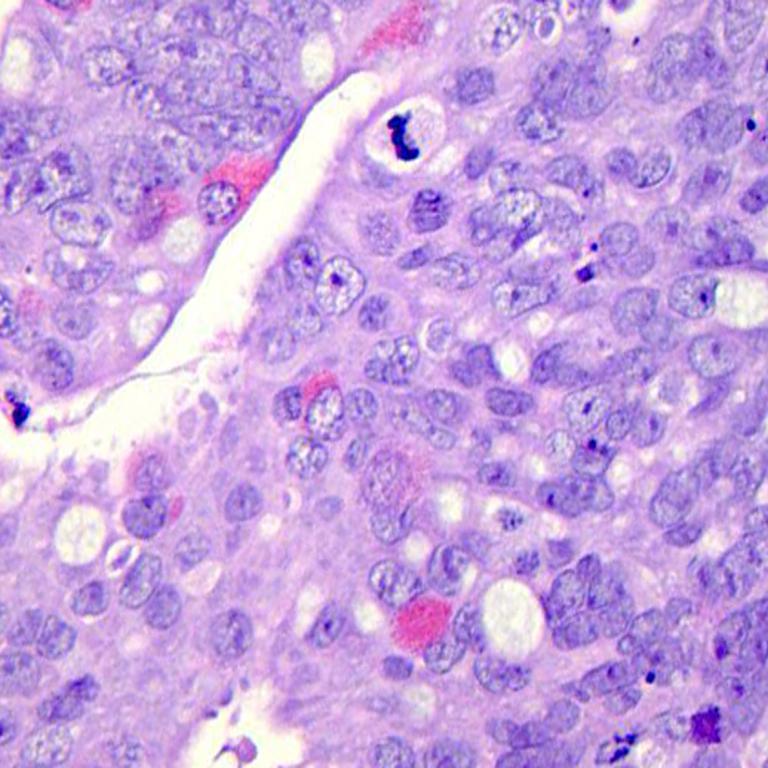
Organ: colon
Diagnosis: adenocarcinomas